Question: I want to make a graph with Highcharts/Highstock which looks like this (sorry for the bad graphic ;)):

I already found out how to do the columns and the line. What I could not find out (or what might not be possible) is:
- -
EDIT: Here is what I came up with by now: <URL>, and to color them dynamically based on their value!
Thank you very much in advance!
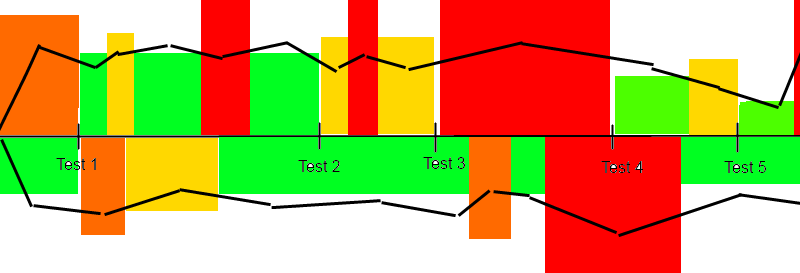
Answer: You can use tickPositioner
<URL>